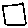
Label: square